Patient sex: F
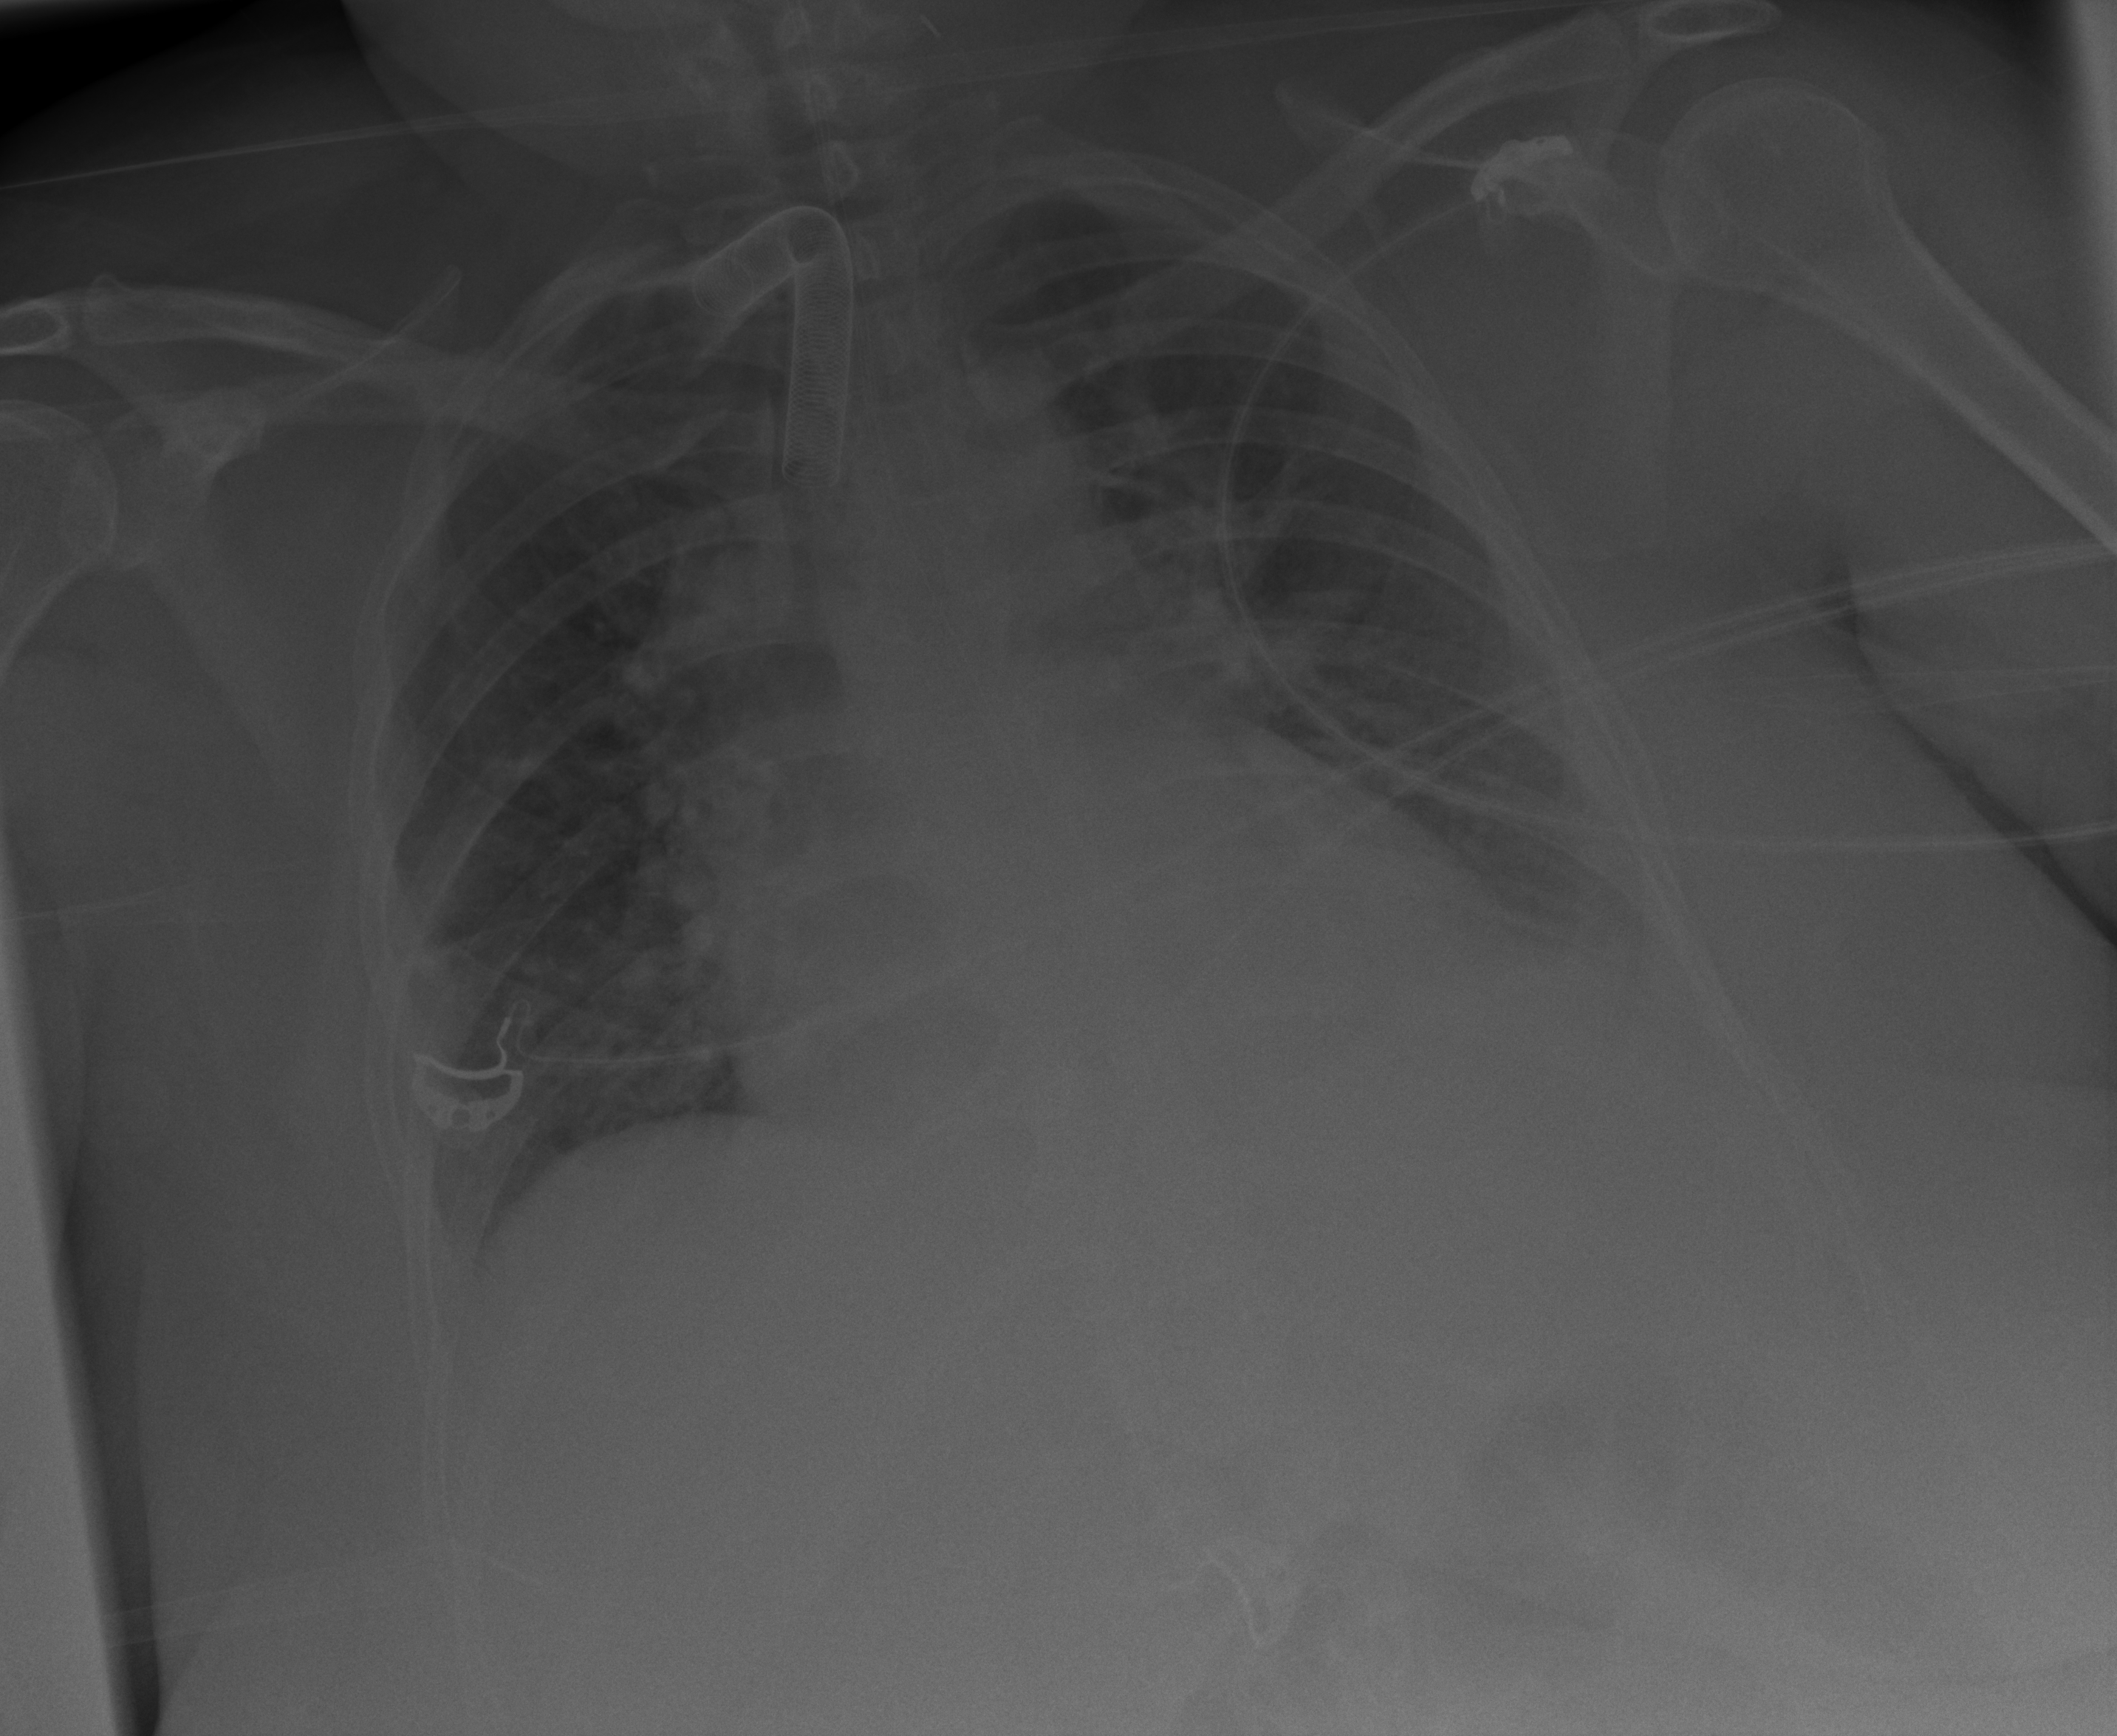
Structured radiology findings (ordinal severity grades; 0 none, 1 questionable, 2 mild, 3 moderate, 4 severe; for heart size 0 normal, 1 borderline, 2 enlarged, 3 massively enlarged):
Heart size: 2
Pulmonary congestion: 2
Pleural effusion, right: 0
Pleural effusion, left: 2
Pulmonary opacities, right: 2
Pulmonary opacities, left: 2
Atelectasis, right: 2
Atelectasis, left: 2